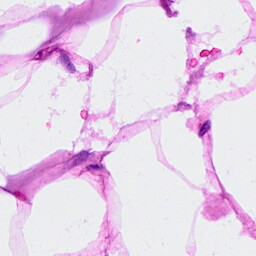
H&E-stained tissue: Breast